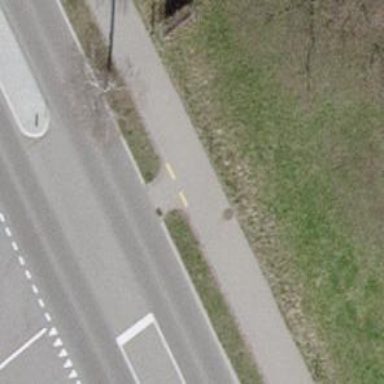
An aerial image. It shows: Asphalt cycleway.